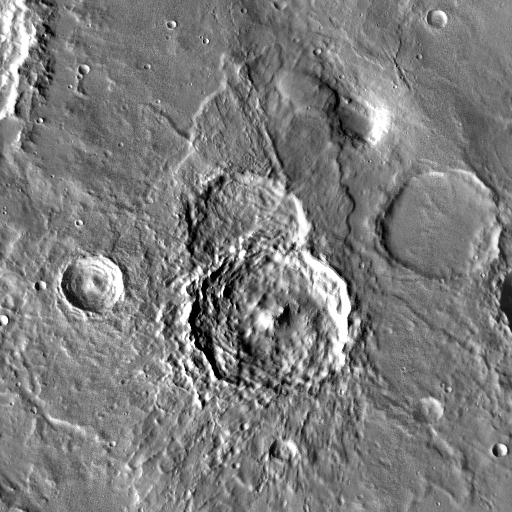
Crater classes present: Background, Other, Layered, Buried, Secondary